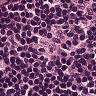
Metastatic tissue present: no